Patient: sex M, age 43
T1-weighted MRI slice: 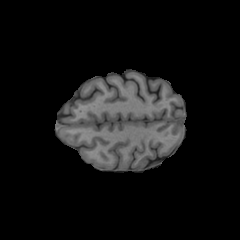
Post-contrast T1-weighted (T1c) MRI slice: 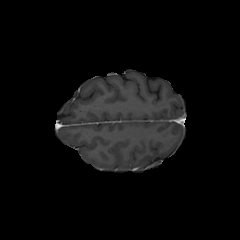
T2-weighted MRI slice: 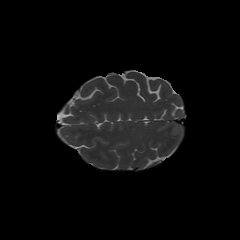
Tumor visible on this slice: no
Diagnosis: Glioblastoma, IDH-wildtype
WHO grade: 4